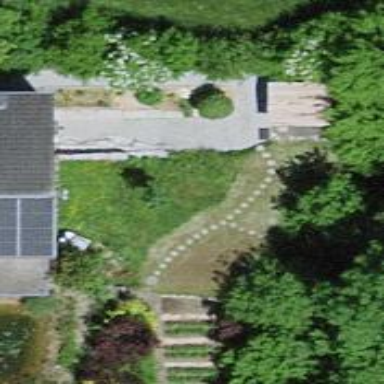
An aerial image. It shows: Garden with deciduous broadleaved trees.